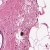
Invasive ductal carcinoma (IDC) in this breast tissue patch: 0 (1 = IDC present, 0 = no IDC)